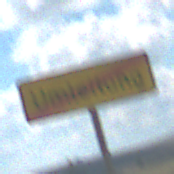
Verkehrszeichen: EndeDerUmleitungsankuendigung
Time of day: Midday
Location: Outdoor (Nature)
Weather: PartlyCloudy
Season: Autumn
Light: Natural